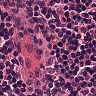
Metastatic tissue present: no